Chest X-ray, AP view. Patient: 21 years old, sex M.
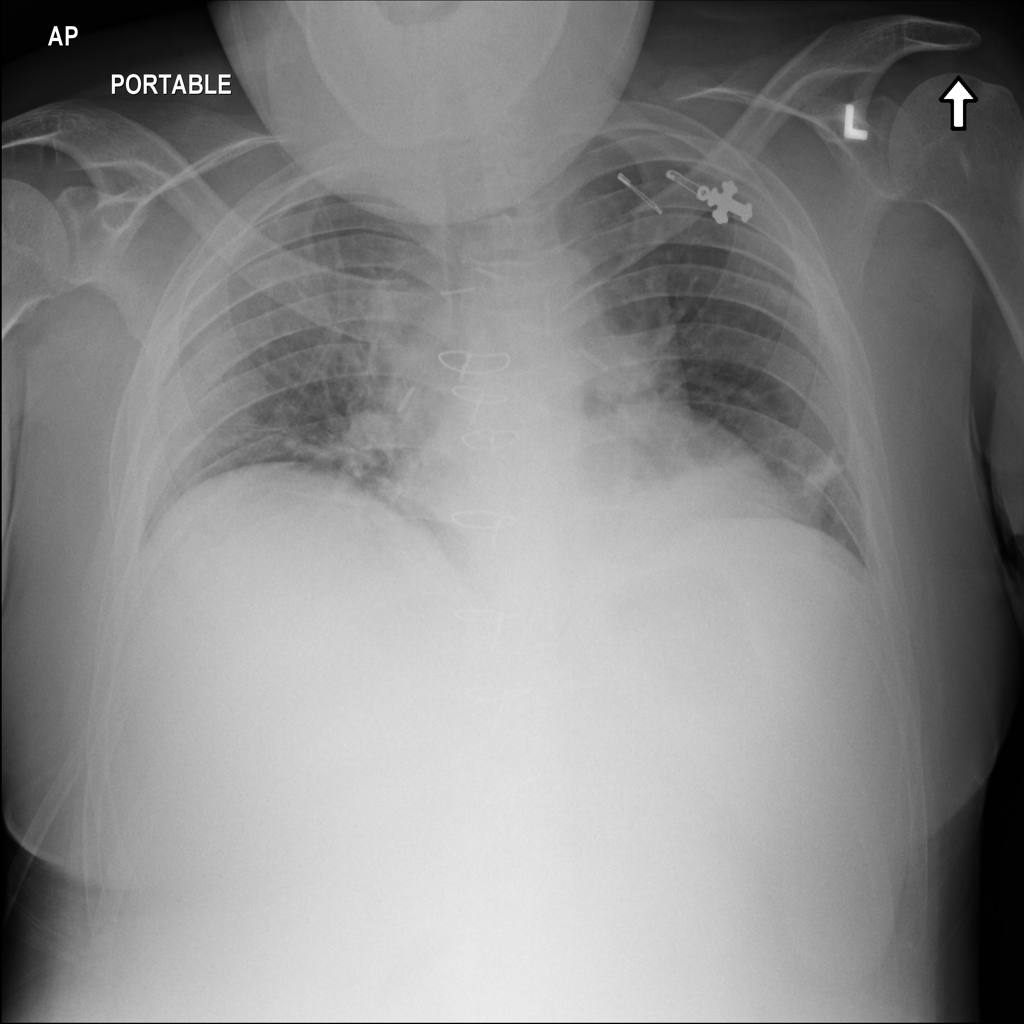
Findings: Atelectasis